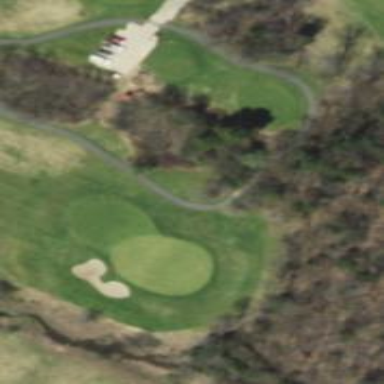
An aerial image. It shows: Service road designated as golf cart path.